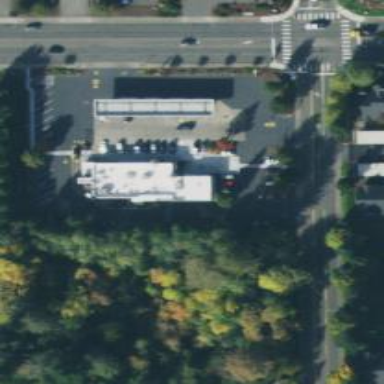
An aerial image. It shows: Convenience shop.